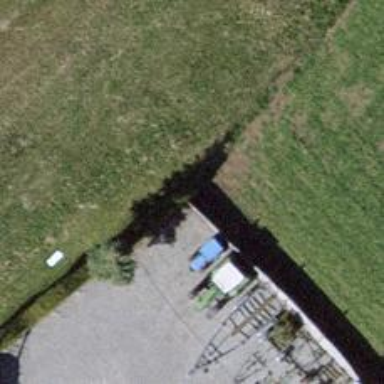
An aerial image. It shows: Hedge barrier.